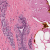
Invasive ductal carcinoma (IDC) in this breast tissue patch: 0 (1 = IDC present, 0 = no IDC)